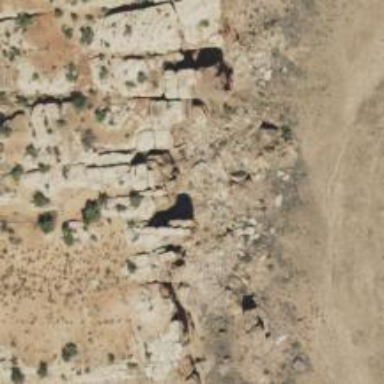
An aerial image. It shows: Cliff in nature.